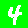
Digit: 4